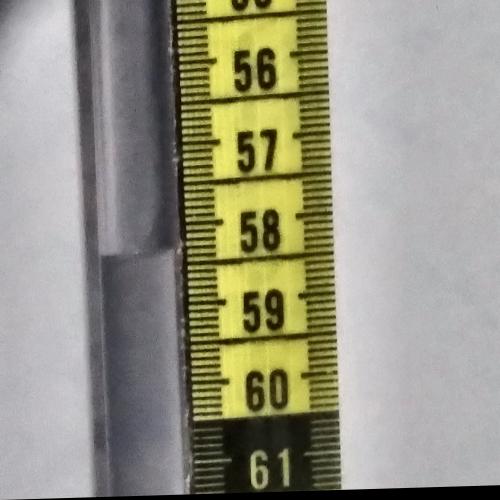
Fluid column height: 58.3 cm